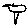
Label: bird